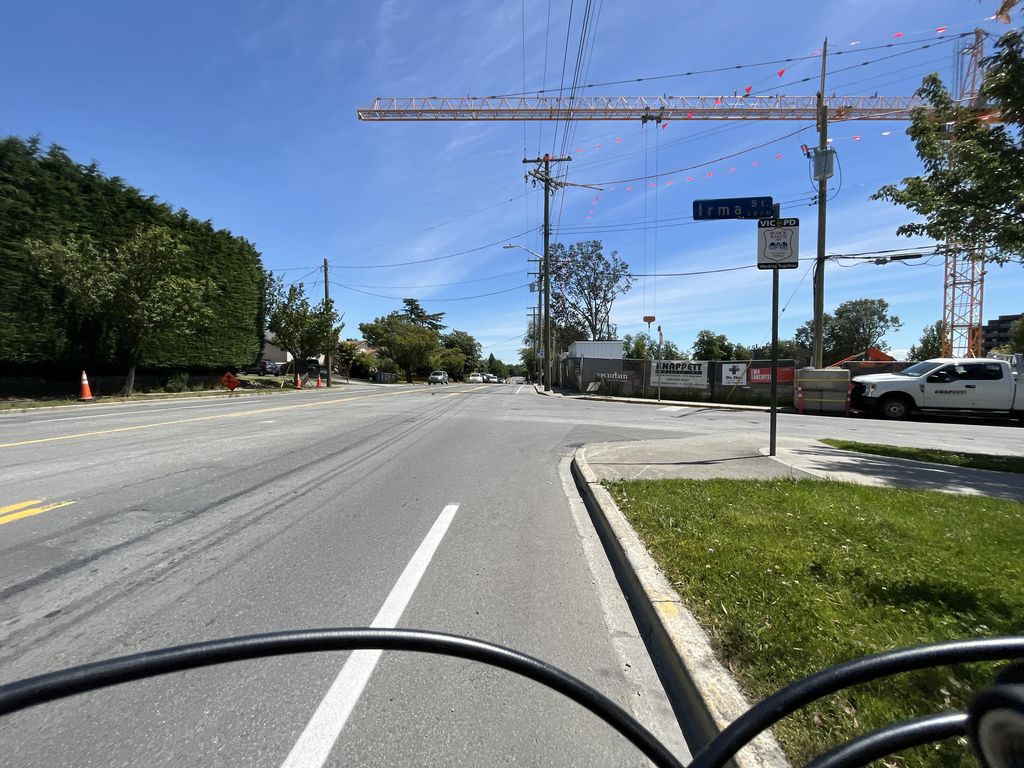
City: victoria